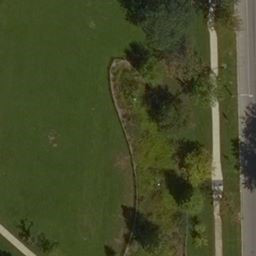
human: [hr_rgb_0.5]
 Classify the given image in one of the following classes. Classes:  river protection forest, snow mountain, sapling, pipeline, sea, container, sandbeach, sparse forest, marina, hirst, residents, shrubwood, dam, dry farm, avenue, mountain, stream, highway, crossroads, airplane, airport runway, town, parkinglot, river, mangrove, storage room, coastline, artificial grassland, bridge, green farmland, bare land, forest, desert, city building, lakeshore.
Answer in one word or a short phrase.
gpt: artificial grassland